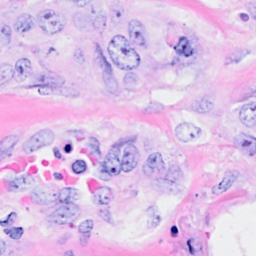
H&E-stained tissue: Breast